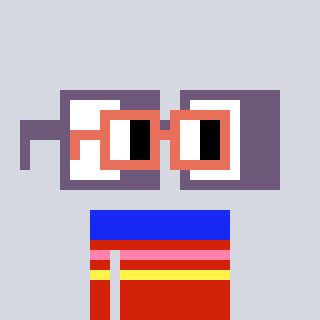
a pixel art character with square orange glasses, a glasses-shaped head and a red-colored body on a cool background